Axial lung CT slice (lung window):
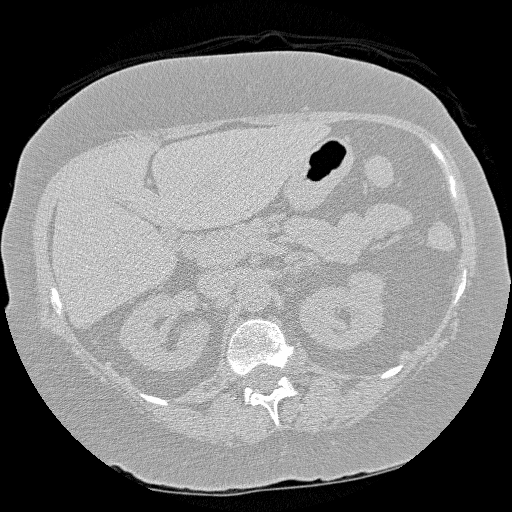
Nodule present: no